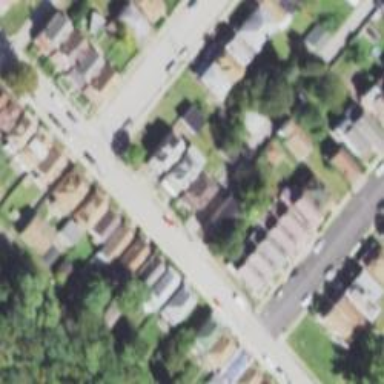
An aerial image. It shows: Alley classified as service road.